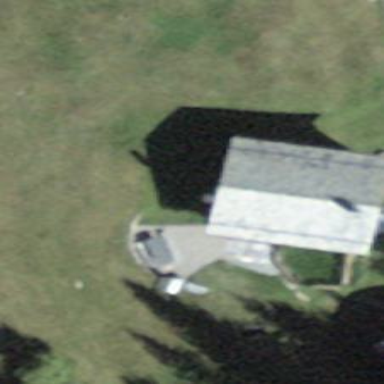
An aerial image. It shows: Gabled hut with triangular roof shape.